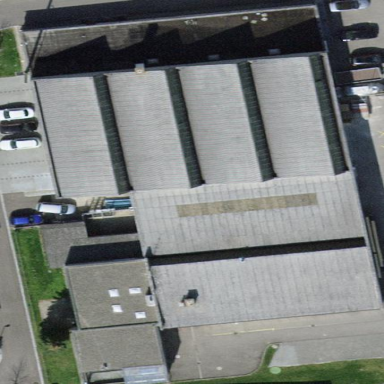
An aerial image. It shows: Industrial building.